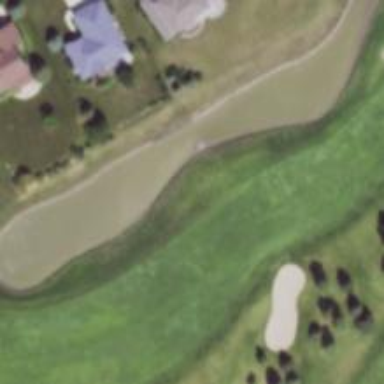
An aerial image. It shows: View of golf hole.